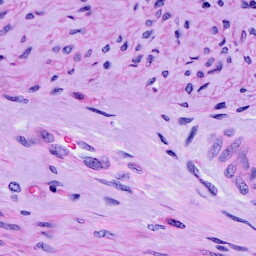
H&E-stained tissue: Cervix